Question: I want to write the columns for a generated CSV file into PHP headers. I want the headers to be (name, surname, address).
Image Illustration:

This is my code so far:
'''
if (! empty ( $_POST ['csv'] ))
{
$this->prepareAckINS ( $rows, true );
header ('Content-Type: text/csv; utf-8');
header ('Content-Disposition: attachment; filename=' . date ( 'Ymd_His' ) . '_ack.csv');
$this->data ['csv'] = $rows ;
echo $this->loadAndSetView ('csv');
exit ();
}
'''
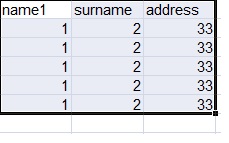
Answer: You could read the .csv file into an array with <URL>, then create a new array, assigning the headers as the first entry, followed by writing all lines from the csv file to the new array. Finally, save your new CSV.
'''
$oldcsv = file('sample.csv');
$csv = array();
$csv[] = "name,surname,address";
foreach($oldcsv as $v){
$csv[] = $v;
}
'''